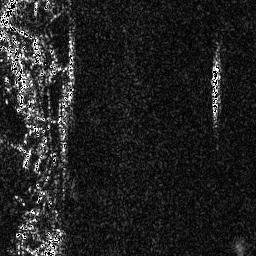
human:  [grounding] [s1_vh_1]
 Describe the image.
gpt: In the satellite image, there is  <ref>1 medium ship </ref> <box>[[81, 22, 86, 46, 0]]</box> located at right.